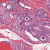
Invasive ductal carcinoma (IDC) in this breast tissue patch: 0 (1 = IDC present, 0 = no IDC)